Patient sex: F
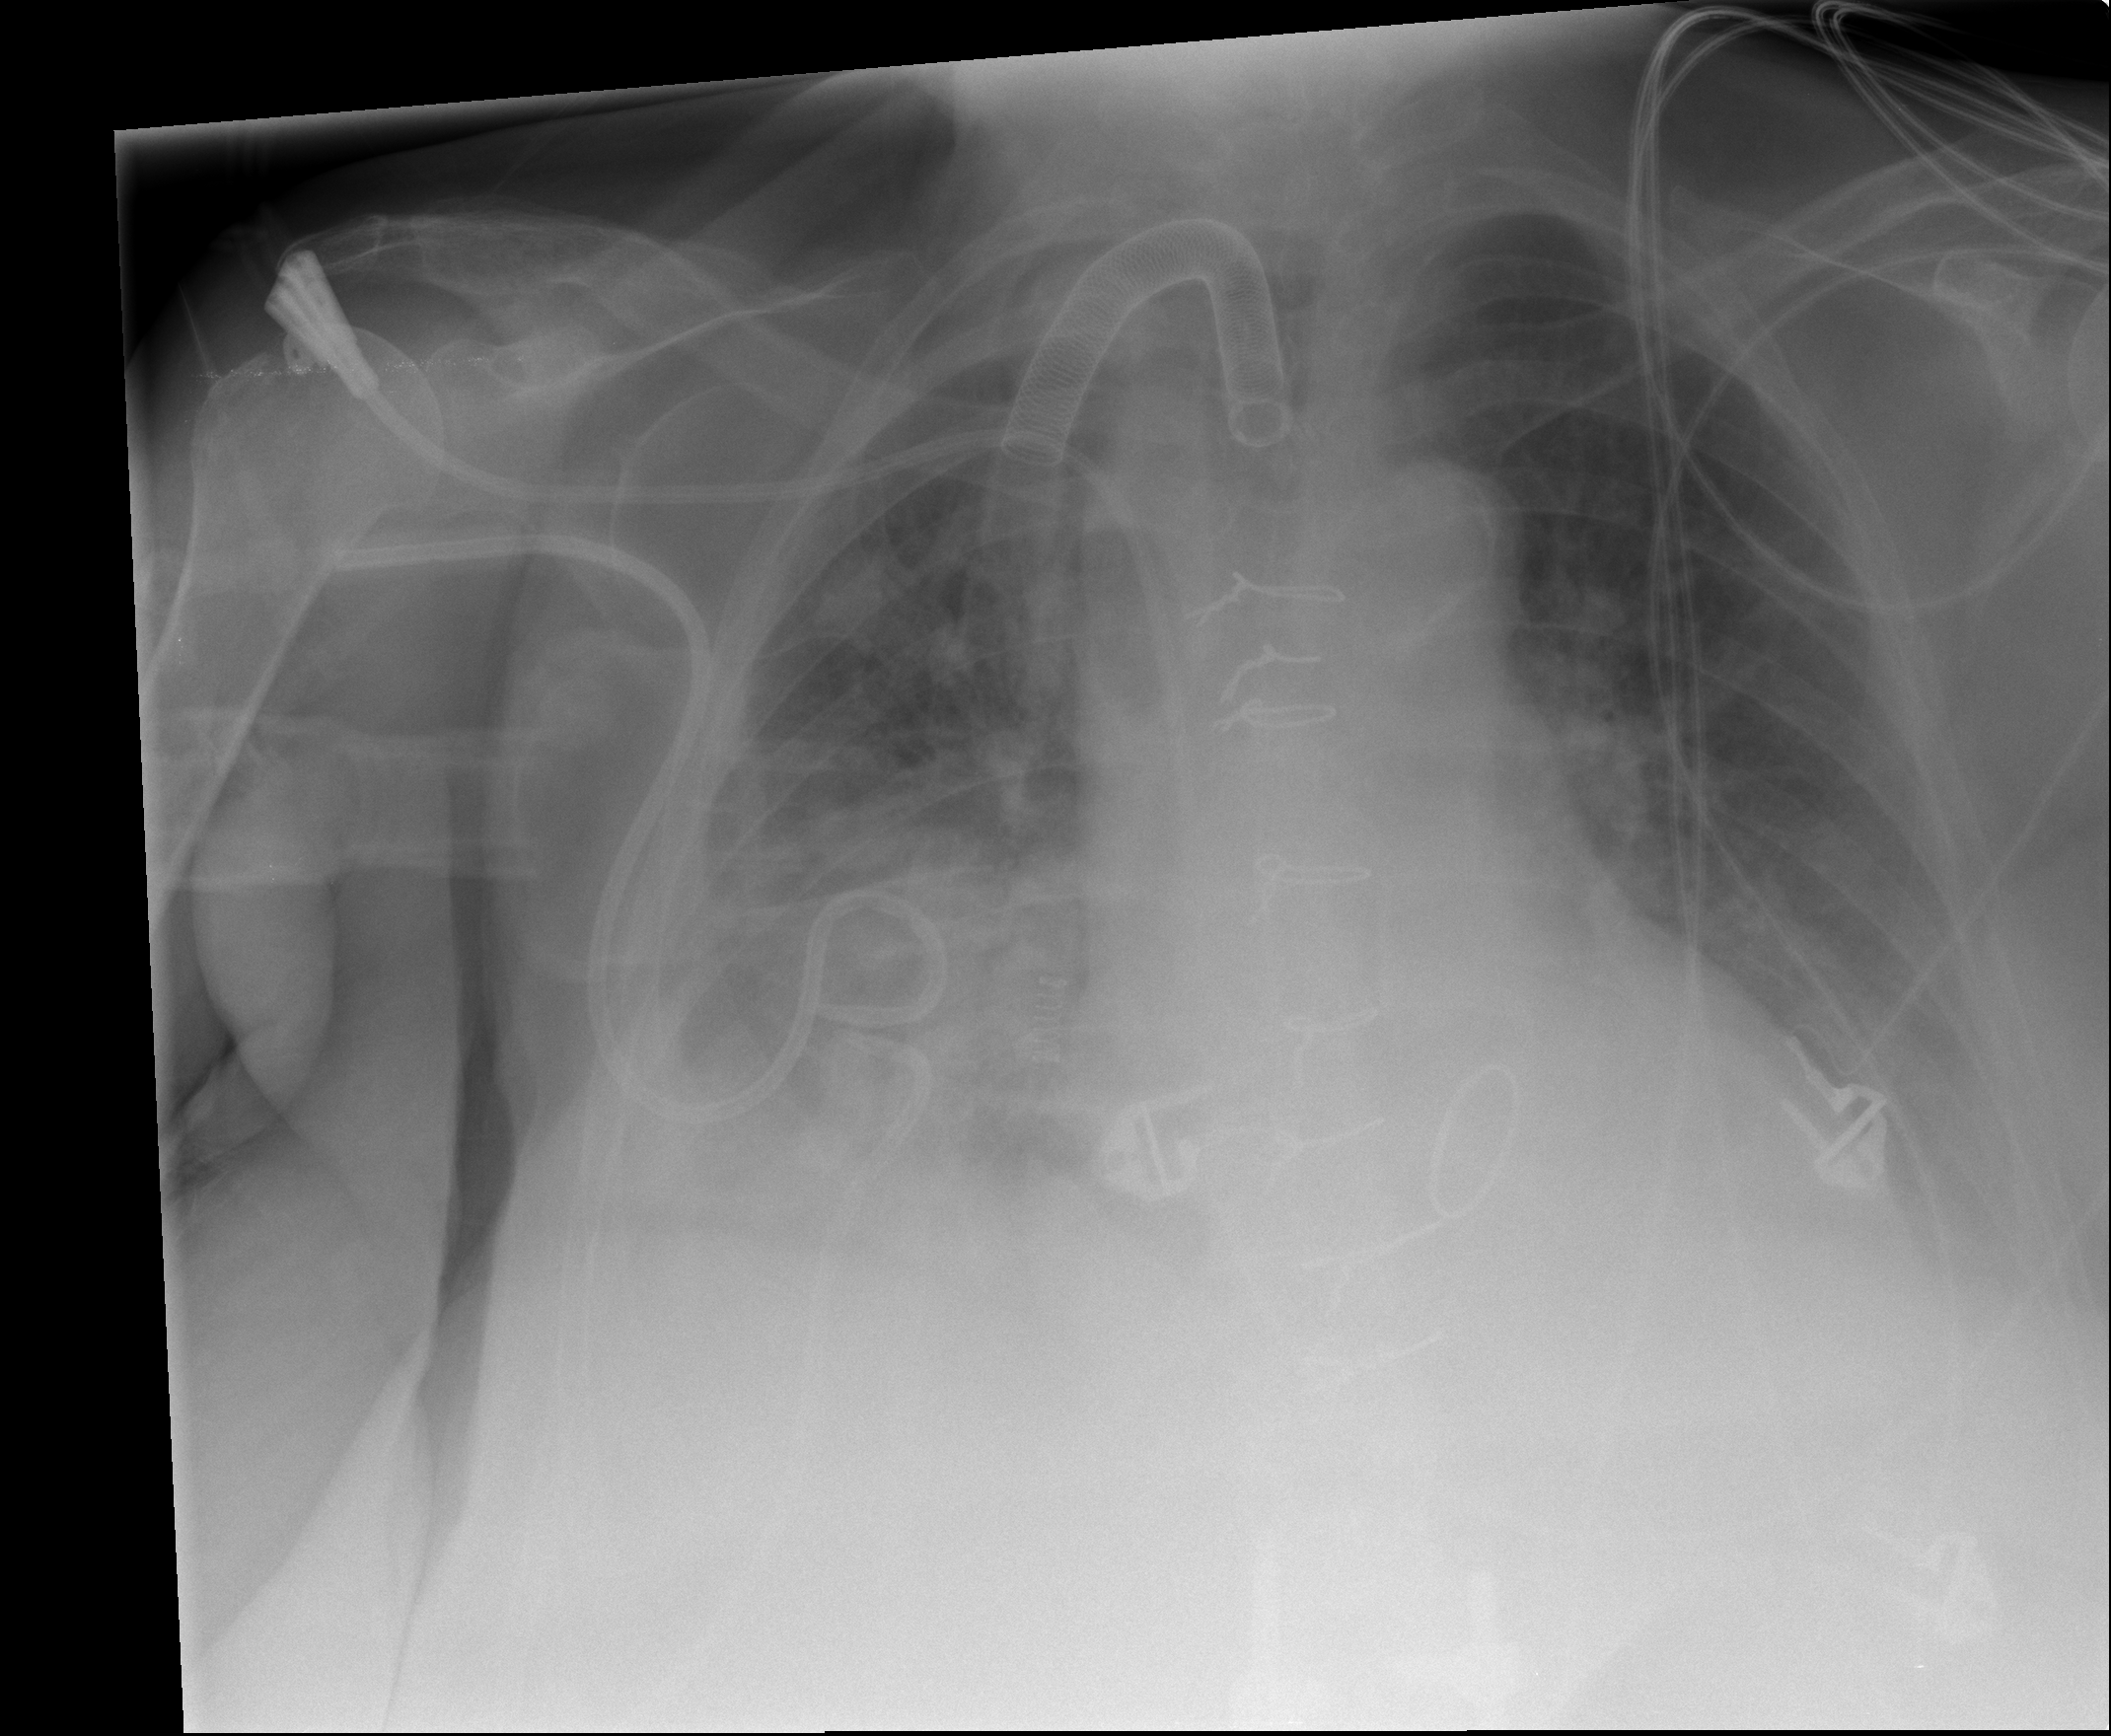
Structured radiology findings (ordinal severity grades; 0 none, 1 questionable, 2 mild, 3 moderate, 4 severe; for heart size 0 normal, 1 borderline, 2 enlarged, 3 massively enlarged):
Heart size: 2
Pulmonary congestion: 2
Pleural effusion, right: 3
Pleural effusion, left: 2
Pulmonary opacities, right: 3
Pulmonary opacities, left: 1
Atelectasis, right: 3
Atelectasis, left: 2